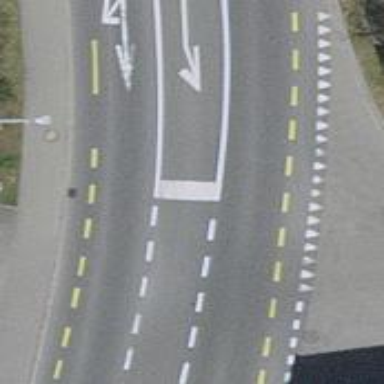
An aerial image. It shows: Primary highway with designated cycle lane.